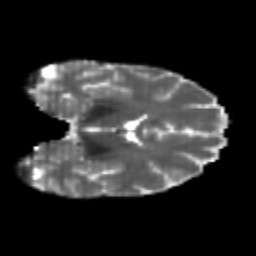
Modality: T2w
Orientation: coronal
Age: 23
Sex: female
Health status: healthy
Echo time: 0.074 s